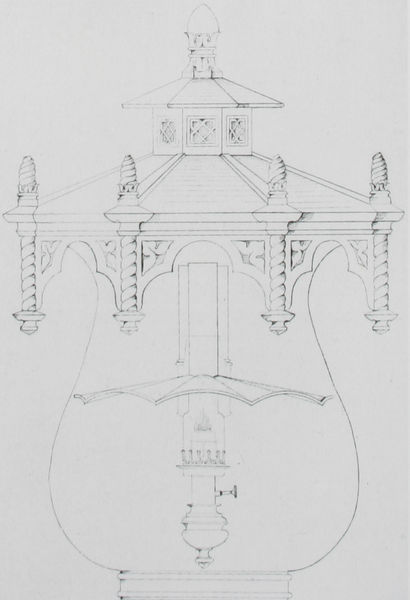
Titel: Wittelsbacher Palast, München, Ansicht einer Lampe
Künstler: Friedrich von Gärtner
Standort: München
Institution: Architekturmuseum der Technischen Universität
Schlagwörter: feuer, körper, ausschnitt, glas, grau, holz, lampe, laterne, licht, schwarz, skizze, säulen, tür, weiss, zeichnung, anlage, dach, gebäude, schirm, muster, ornament, architektur, spiegel, spiegelung, gitter, japan, papier, ansicht, bogen, linien, beleuchtung, rad, kuppel, treppe, detail, ornamente, verzierung, tor, zinnen, bögen, haha, penis, gefäß, gewölbe, türmchen, münchen, technik, symmetrisch, asien, druck, kuppe, gewunden, bleistift, entwurf, gedreht, schnitzerei, chinesisch, china, lustschloss, geometrisch, schnörkel, gesims, öllampe, architrave, gotisch, konstruktion, gärtner, baldachin, plan, tempel, pavillon, skizzen, spiralen, fassung, pagode, bügel, verzierungen, gaslaterne, aufsatz, kleeblatt, aufriss, vorzeichnung, petroleum, petroleumlampe, gesimse, halbsäulen, planung, gaslampe, skitze, graohik, skize, verzeirungen, aufsätze, schraube, gedrehte säulen, rädchen, ventil, spiralig, einfanf, fampe, kleeblattbögen, schinesischer turm, enrwurf, entwulf, zeichngung, spiralsäulen, zisternen